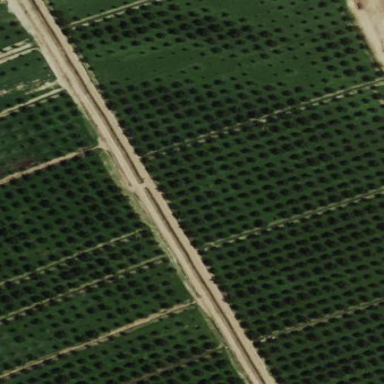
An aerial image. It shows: Orchard.